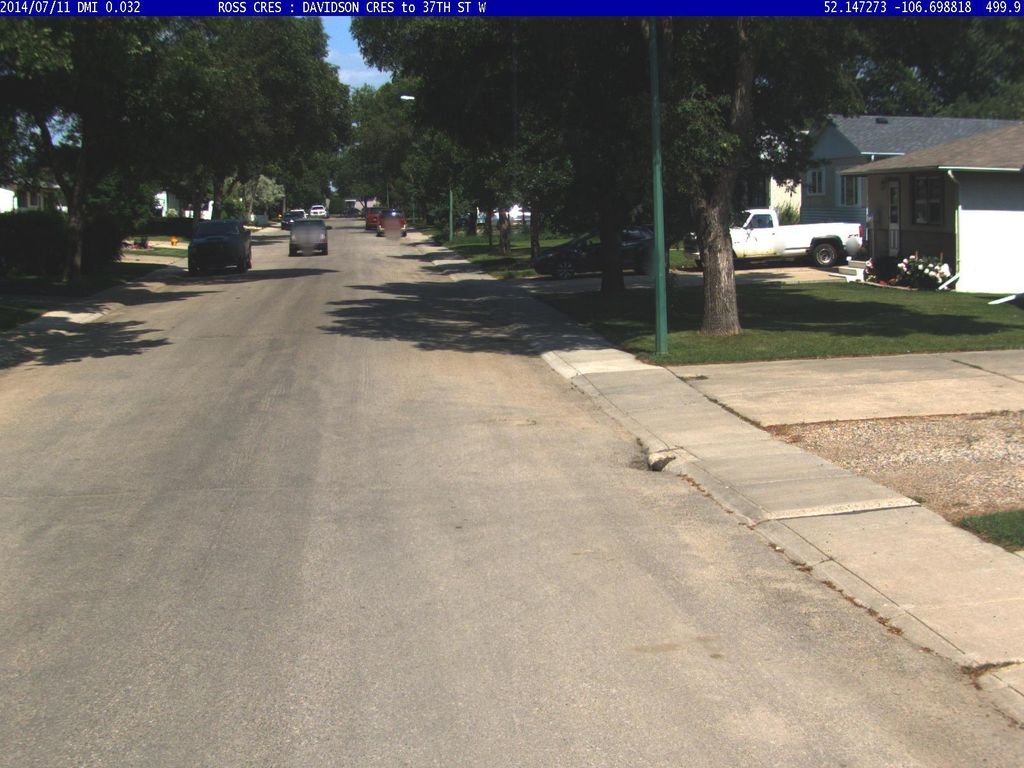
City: saskatoon